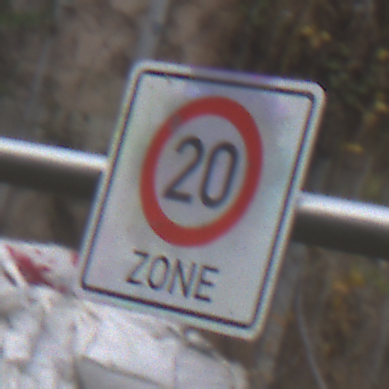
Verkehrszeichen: BeginnZone20
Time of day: MorningAfternoon
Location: Outdoor (Urban)
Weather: PartlyCloudy
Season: NotSpecified
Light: Natural